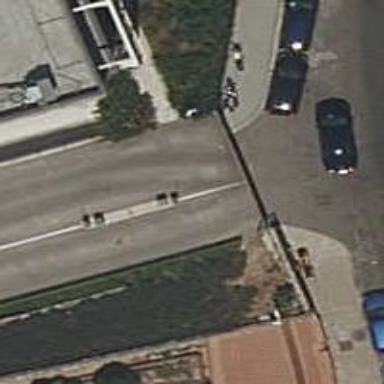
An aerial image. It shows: Lift gate barrier.